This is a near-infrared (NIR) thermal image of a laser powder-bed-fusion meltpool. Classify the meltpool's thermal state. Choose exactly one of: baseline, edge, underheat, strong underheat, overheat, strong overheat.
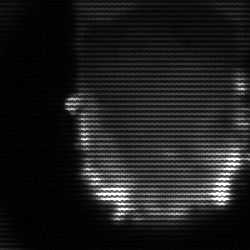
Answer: baseline